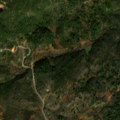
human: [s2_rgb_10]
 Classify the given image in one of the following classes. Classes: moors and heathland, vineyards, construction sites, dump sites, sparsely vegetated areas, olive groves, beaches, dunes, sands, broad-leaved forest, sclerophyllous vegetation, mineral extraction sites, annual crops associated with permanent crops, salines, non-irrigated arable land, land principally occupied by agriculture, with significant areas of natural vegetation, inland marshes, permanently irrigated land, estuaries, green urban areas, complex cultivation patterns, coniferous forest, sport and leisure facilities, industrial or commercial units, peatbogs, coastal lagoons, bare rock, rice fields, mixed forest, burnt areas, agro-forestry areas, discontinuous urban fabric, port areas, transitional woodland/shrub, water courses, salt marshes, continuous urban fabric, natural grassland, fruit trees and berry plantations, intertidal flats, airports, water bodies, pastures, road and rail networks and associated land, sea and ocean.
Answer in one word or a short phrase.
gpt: olive groves, land principally occupied by agriculture, with significant areas of natural vegetation, sclerophyllous vegetation, transitional woodland/shrub